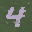
Label: 4